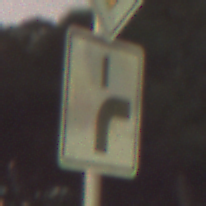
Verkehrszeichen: VerlaufVorfahrtsstrasse8
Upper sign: Vorfahrtsstrasse
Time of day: Night
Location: Outdoor (Suburban)
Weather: Clear
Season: NotSpecified
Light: Artificial